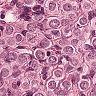
Metastatic tissue present: yes